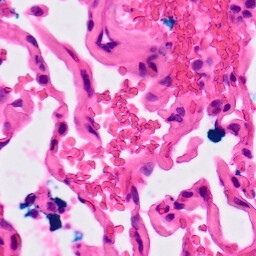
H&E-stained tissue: Lung